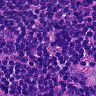
Metastatic tissue present: no